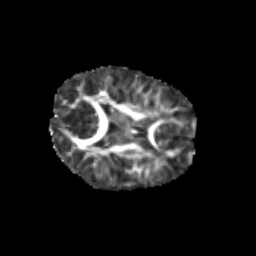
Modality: FA
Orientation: axial
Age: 6
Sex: female
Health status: healthy